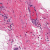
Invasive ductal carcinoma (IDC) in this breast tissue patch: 0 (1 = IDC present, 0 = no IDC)